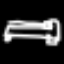
Label: bed